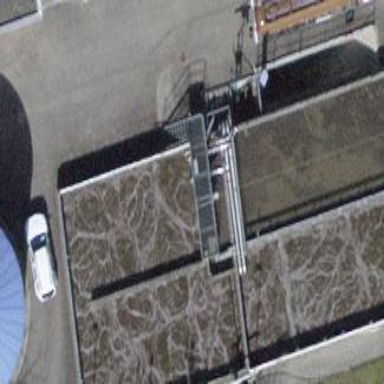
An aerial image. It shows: Sewage reservoir.